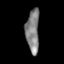
Tissue: lung
Cell type: Epithelial cells
Senescence score: 0.2305
Nuclear area (px): 566
Mean DAPI intensity: 129.166